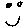
Label: smiley face